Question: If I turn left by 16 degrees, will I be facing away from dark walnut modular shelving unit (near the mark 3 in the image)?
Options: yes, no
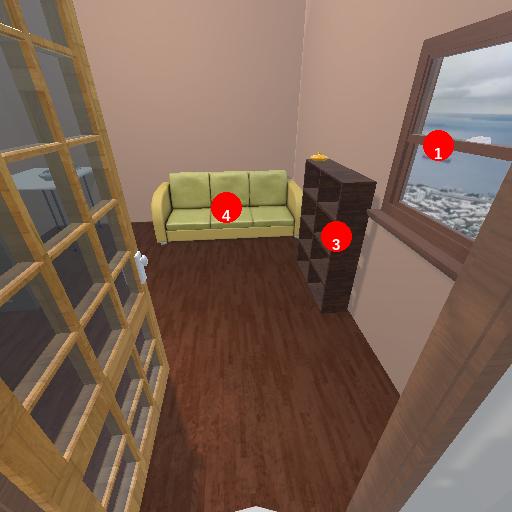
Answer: yes